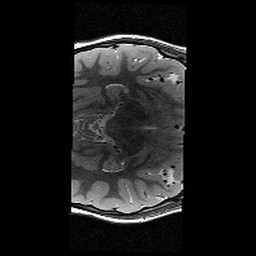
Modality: T2w
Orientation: axial
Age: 9
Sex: female
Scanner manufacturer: siemens
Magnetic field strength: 3 T
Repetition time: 9.23 s
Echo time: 0.067 s